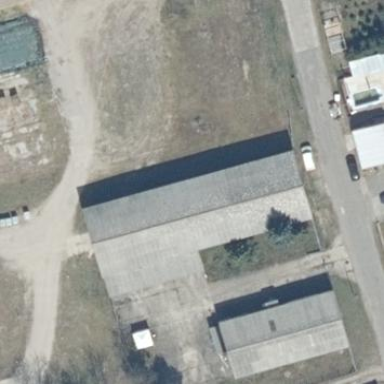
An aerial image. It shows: Gabled building with grey roof and grey facade. The roof is oriented along the building.